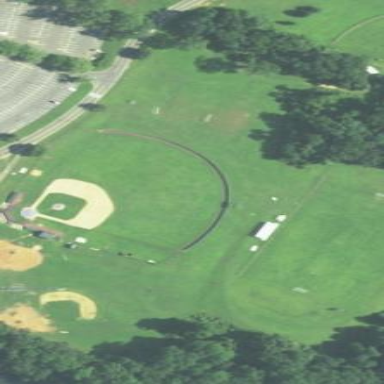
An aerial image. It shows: Baseball pitch for leisure land.